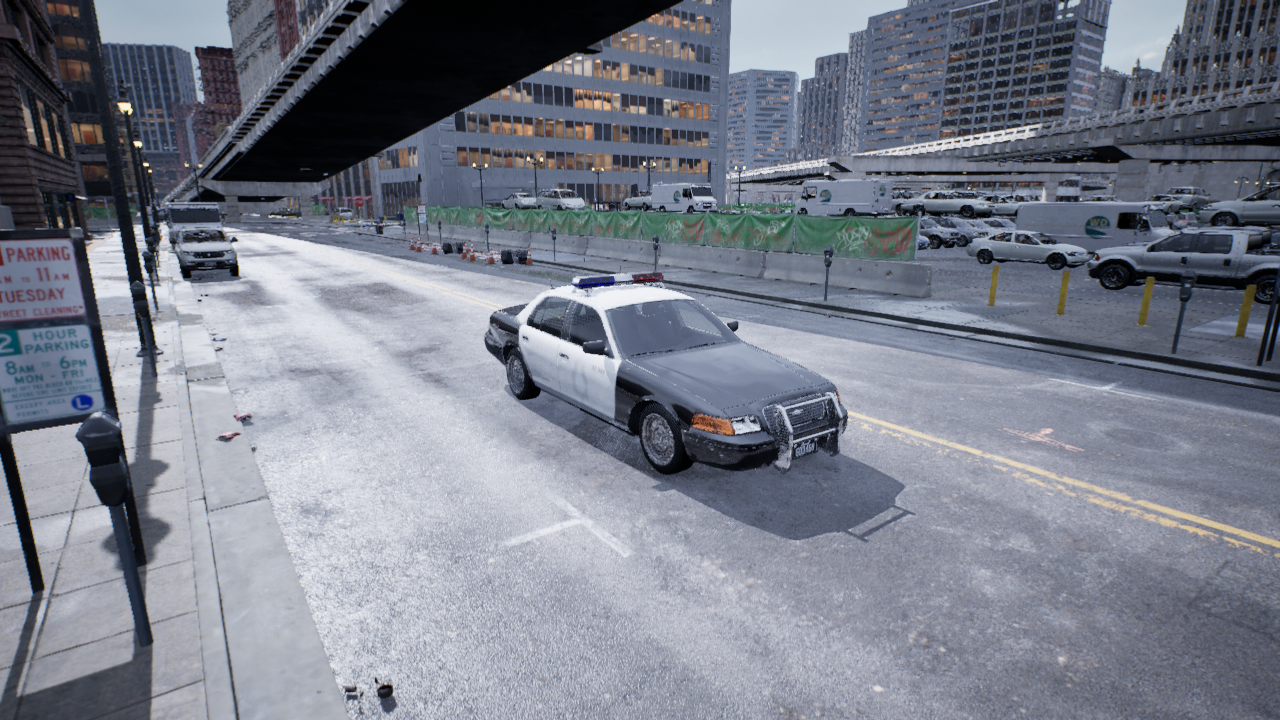
Venue: downtown
Lighting: overcast
Vehicle rig: sedan